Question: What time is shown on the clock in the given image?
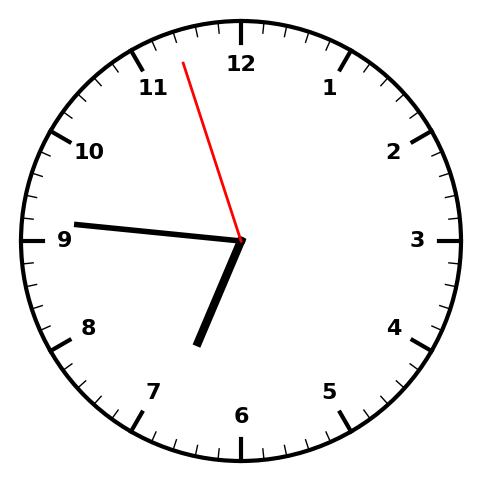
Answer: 06:45:57